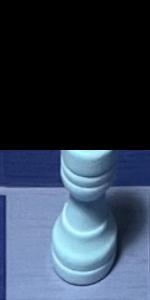
Label: Rook_White